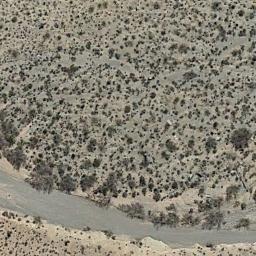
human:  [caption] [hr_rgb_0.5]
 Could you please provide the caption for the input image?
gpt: There is a wood in this jungle .

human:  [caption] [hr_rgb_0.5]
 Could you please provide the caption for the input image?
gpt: Chaparral is big and densely distributed in the sand and there is a road in the sand .

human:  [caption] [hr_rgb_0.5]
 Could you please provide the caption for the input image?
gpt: The chaparral is on the desert with a road pass by .

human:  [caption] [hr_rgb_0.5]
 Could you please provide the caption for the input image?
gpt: A lot of dense small chaparrals grow in the desert and the dry river channel beside .

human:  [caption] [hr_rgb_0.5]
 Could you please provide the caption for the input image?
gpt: The vegetation in the chaparral is unevenly distributed .